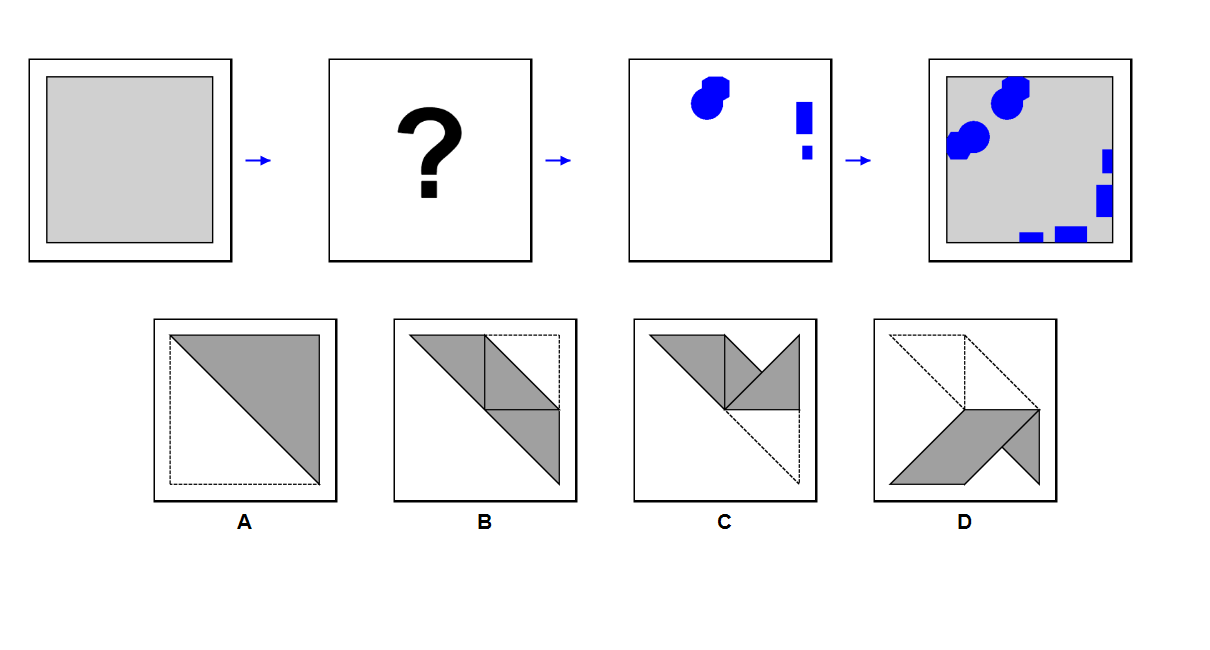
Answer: D